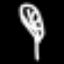
Label: leaf